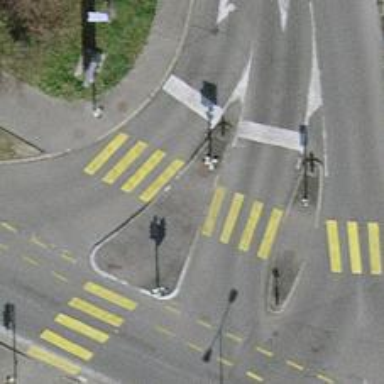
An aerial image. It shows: Traffic calming island.